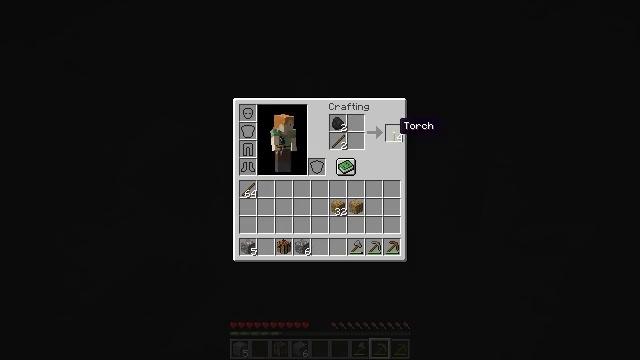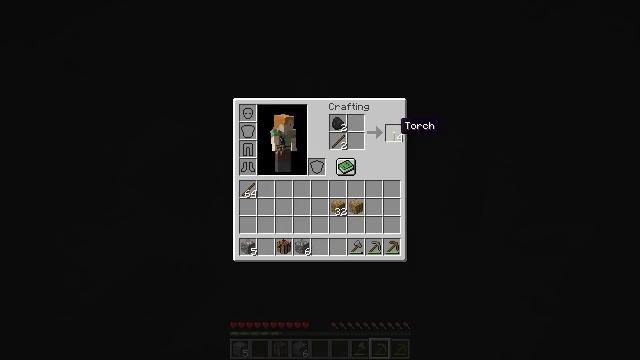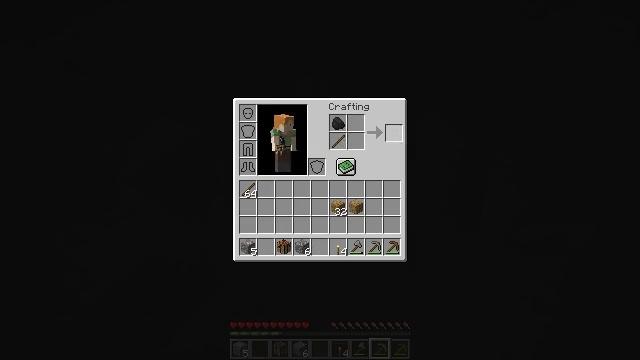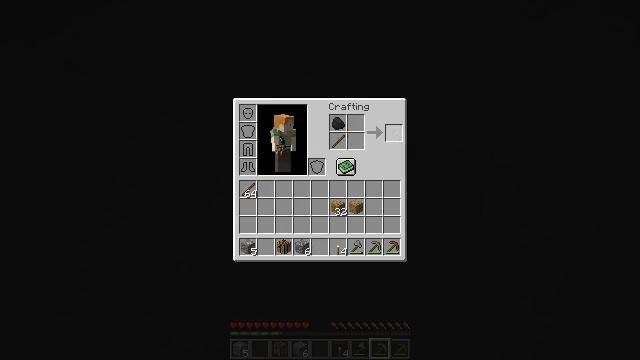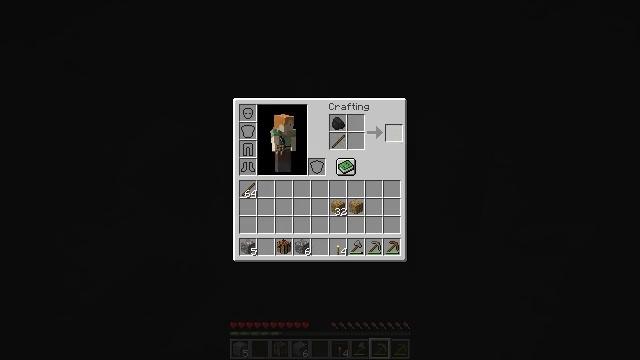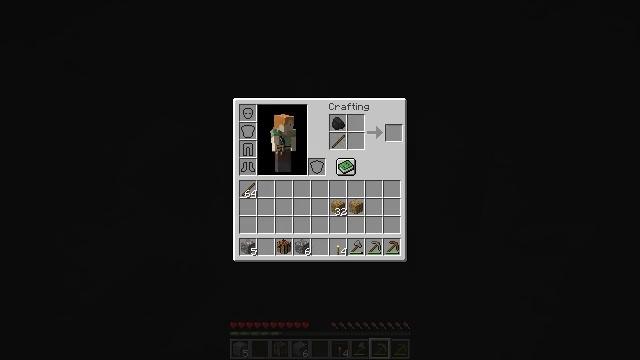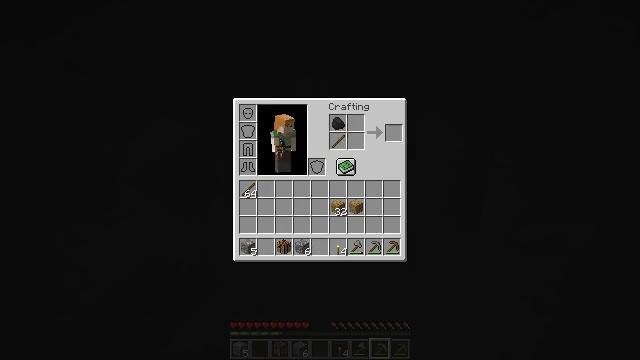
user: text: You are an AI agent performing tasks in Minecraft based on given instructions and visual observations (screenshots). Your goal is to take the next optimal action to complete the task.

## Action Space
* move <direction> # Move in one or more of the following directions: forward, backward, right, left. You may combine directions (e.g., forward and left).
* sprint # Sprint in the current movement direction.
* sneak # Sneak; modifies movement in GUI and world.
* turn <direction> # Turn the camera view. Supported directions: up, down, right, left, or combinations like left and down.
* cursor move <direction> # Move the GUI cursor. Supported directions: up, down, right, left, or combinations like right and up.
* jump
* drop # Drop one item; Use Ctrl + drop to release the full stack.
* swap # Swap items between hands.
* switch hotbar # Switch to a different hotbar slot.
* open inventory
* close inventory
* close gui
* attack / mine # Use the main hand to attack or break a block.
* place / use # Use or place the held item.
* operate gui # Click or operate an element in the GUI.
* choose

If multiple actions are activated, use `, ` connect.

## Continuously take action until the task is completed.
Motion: motion action
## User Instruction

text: Open the crafting table to create a torch.
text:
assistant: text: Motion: sneak
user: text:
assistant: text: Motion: sneak, operate gui
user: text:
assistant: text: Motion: sneak, operate gui
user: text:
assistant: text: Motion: sneak, operate gui
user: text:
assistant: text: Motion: sneak, cursor move left and down
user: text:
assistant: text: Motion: sneak, cursor move left and down
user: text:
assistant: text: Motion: no_op